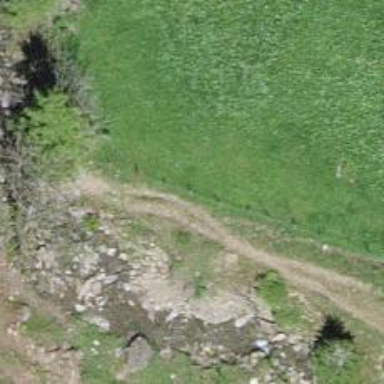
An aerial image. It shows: Path covered with grass.